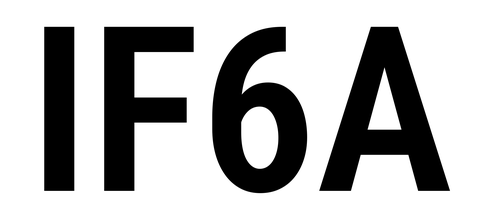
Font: Roboto_Condensed_SemiBold